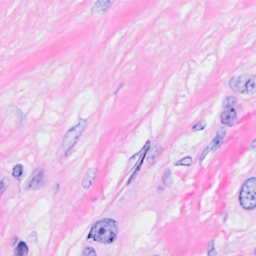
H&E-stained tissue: Breast